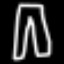
Label: pants